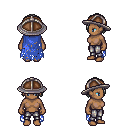
a pixel art fantasy rpg character, female body template, human, dark skin, blue tattered cape, metal pants, white bangs hairstyle, chain helm, four views (front, back, left, right), 2x2 character sprite sheet, small pixel art, hard edges, no anti-aliasing